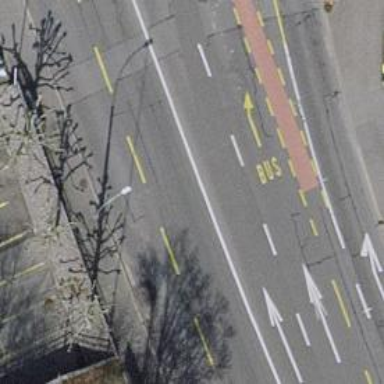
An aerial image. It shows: Secondary road with asphalt surface. It has cycle lane on the left and bus lane on the right with trolley wires above.